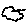
Label: cloud